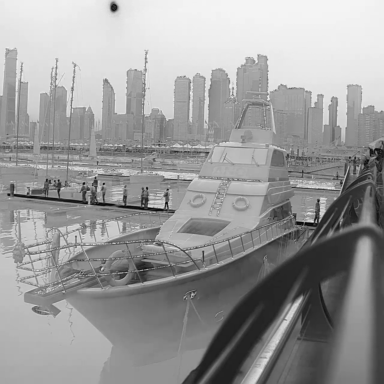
There are four objects shown in the infrared image, including three sailboats, and a canoe.